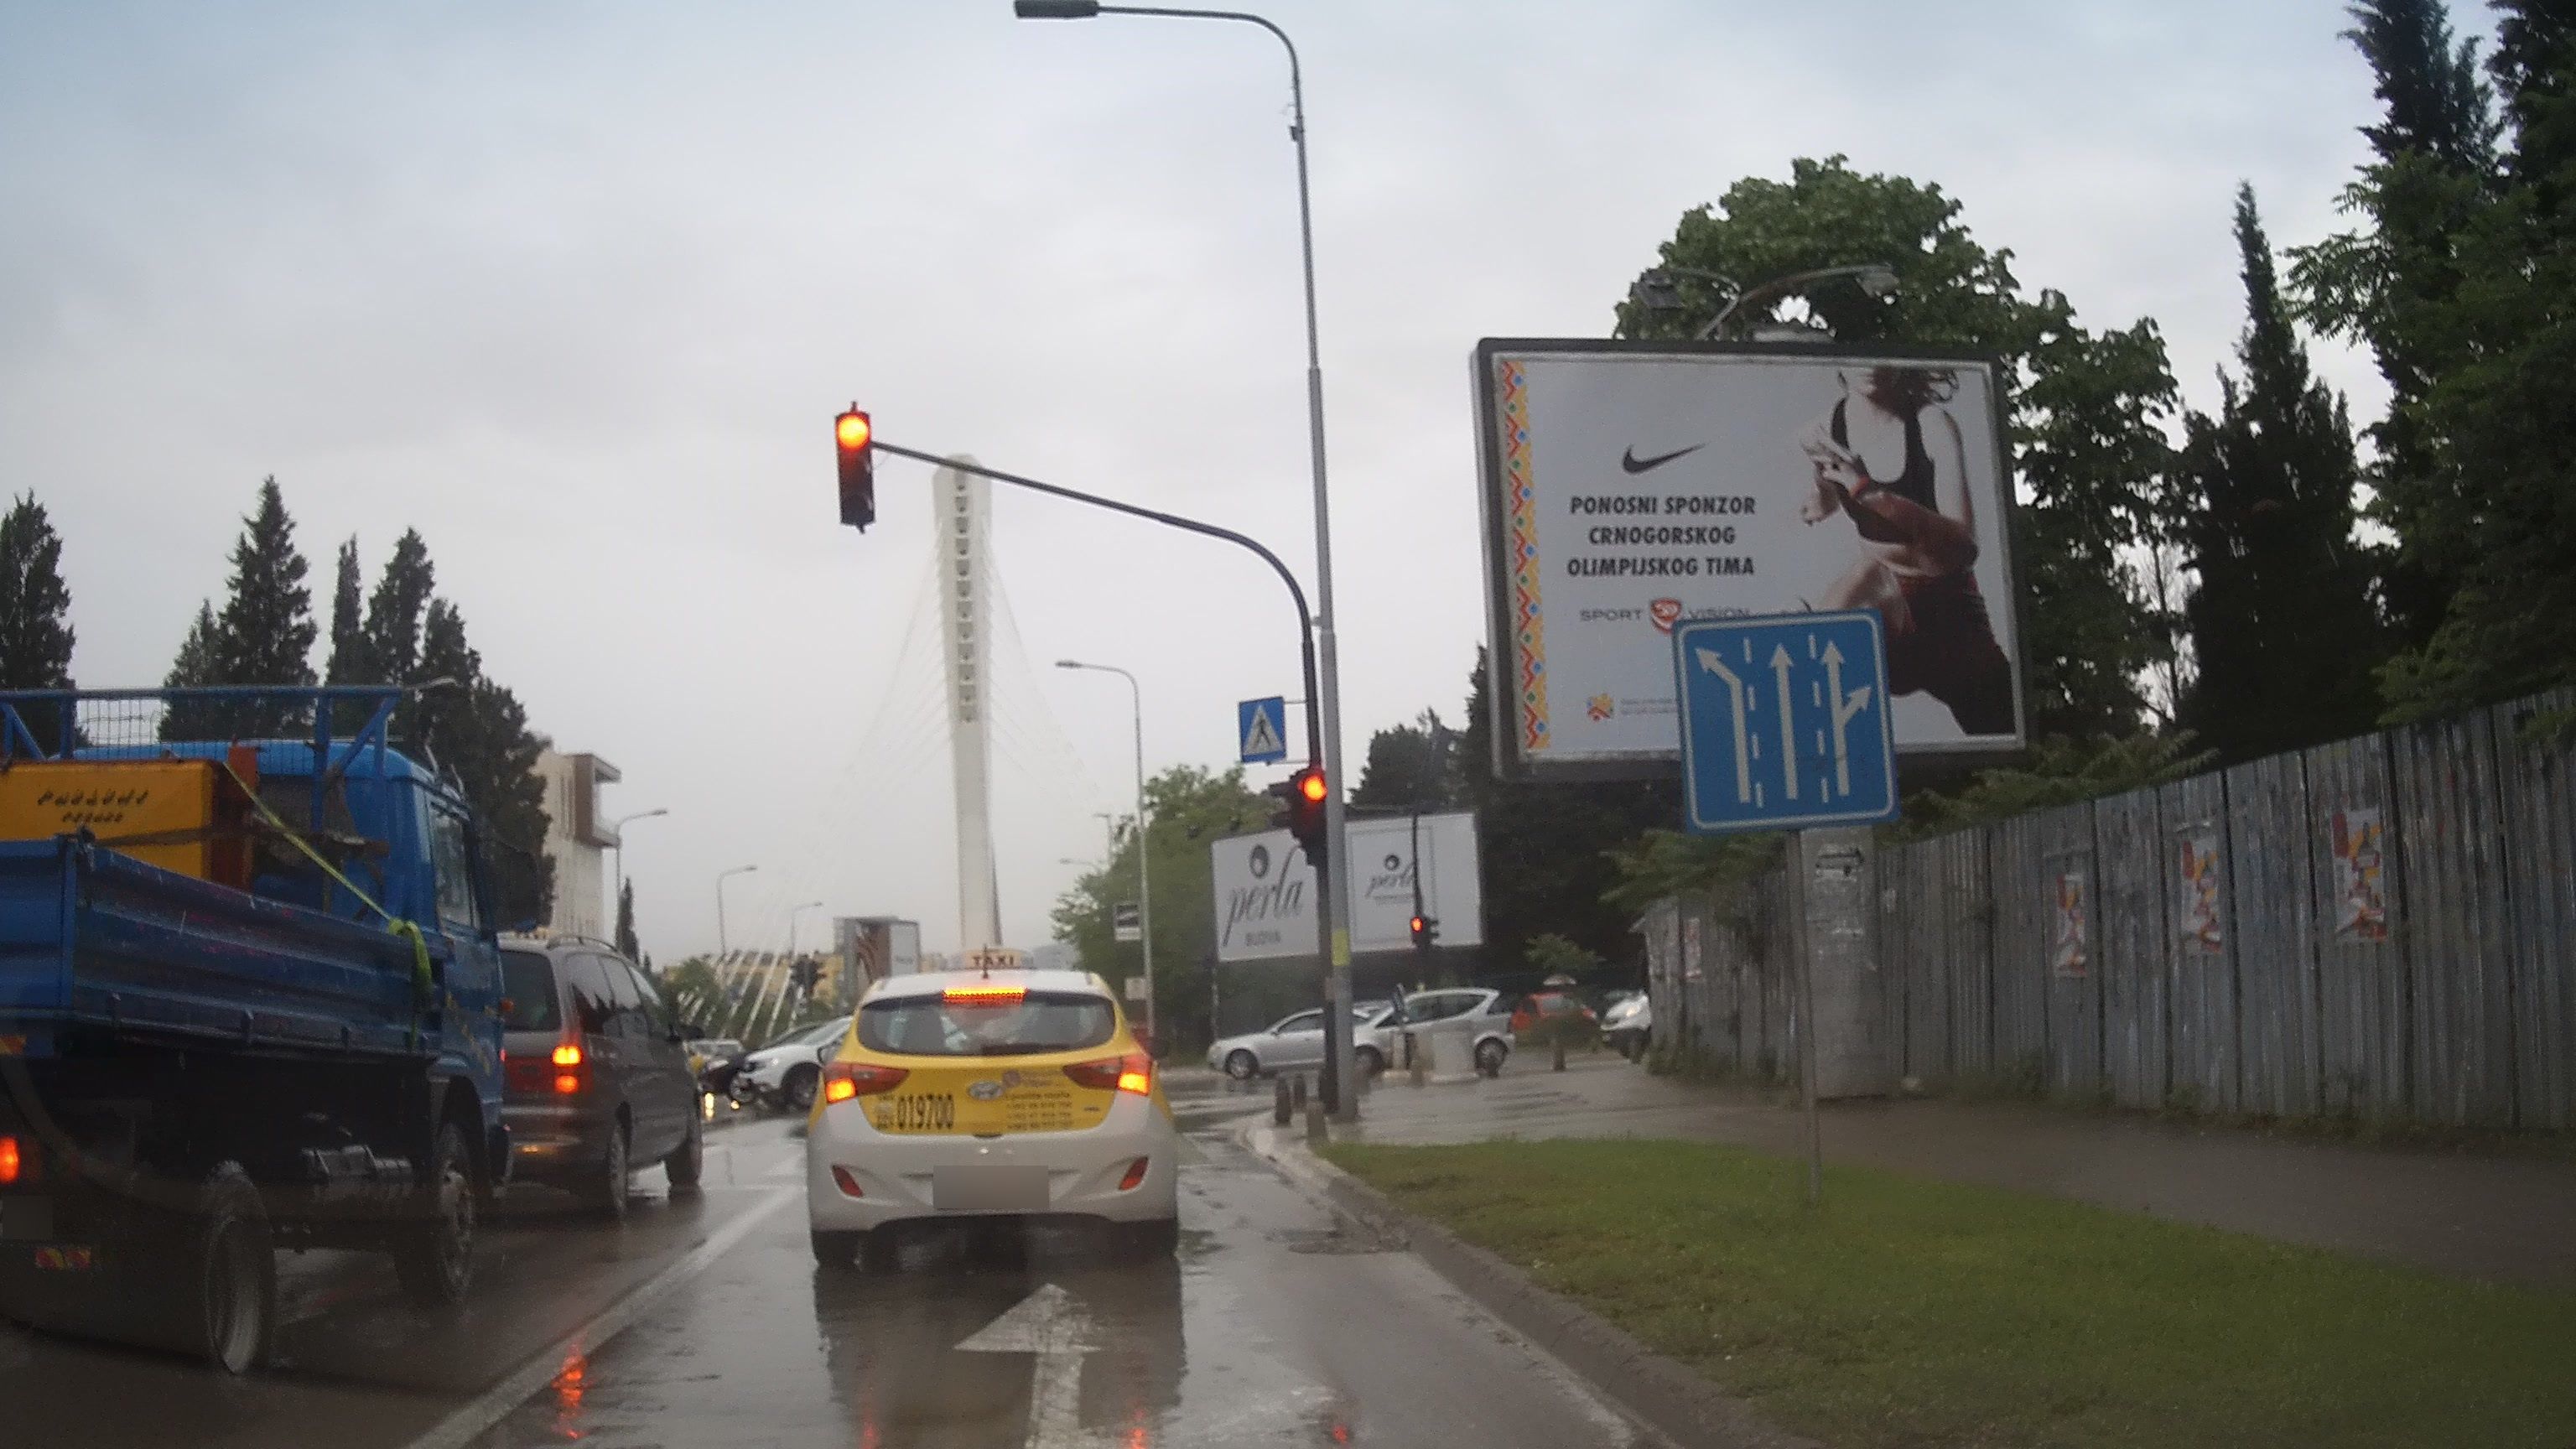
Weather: cloudy
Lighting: day
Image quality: good
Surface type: walking surface
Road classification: secondary
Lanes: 3, 2
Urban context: urban centre
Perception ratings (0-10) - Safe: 0.46, Lively: 2.12, Beautiful: 3.64, Boring: 5.03, Depressing: 3.4, Wealthy: 1.65